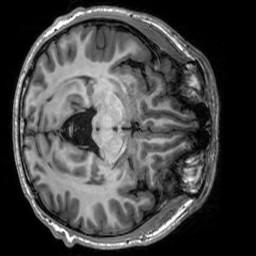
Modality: T1w
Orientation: axial
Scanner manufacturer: siemens
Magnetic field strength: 3 T
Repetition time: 2.3 s
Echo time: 0.00302 s